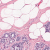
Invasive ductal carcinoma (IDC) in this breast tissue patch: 0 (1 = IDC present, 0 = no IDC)